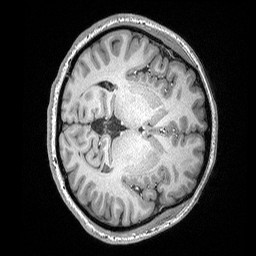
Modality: T1w
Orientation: axial
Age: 24
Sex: female